Question: I'm trying to remove duplicates from table. I want to remove only those rows which are both id and data equal. My code failed at fourth line. There are two equal ids but dates are different. It's the only case when I get error. I tried adding diffrent rows and it worked just fine.
'''
int i=jTable1.getSelectedRow();
DateFormat dateFormat = new SimpleDateFormat("yyyy-MM-dd");
jXDatePicker1.setFormats(dateFormat);
String date = dateFormat.format(jXDatePicker1.getDate()).toString();
String c1=jTable1.getValueAt(i, 0).toString();
String c2=jTable1.getValueAt(i, 1).toString();
String c3=jTable1.getValueAt(i, 2).toString();
String c4=jTable1.getValueAt(i, 3).toString();
String c5=price.getText().toString();
String c6=jTextField1.getText().toString();
String c7=date;
model.addRow(new Object[]{c1, c2, c3, c4, c5, c6, c7});
jTable2.setModel(model);
ArrayList<String> list = new ArrayList();
int rows = jTable2.getRowCount();
for (int m=0; m<rows; m++){
String ids = jTable2.getValueAt(m, 0).toString();
String data = jTable2.getValueAt(m, 6).toString();
if (list.contains(ids)&&list.contains(data)) {
JOptionPane.showMessageDialog(null, "Record exist");
model.removeRow(jTable2.getRowCount()-1);
}
else{
list.add(ids);
list.add(data);
}
}
'''

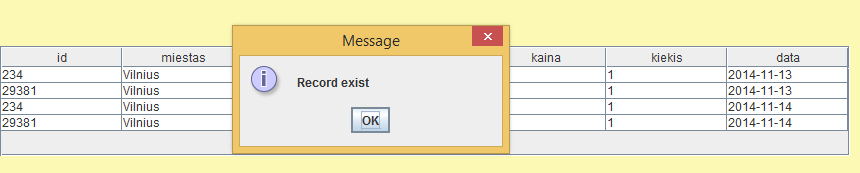
Answer: Just had to join two strings into one and then compare it to the list.